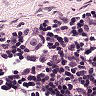
Metastatic tissue present: yes